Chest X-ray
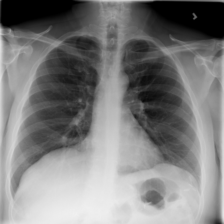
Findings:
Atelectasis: negative
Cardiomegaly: negative
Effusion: negative
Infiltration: positive
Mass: negative
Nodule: negative
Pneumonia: negative
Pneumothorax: negative
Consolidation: negative
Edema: negative
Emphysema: negative
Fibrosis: negative
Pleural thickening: negative
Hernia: negative